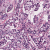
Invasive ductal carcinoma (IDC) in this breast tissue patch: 1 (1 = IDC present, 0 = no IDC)